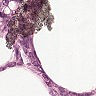
Metastatic tissue present: yes